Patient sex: F
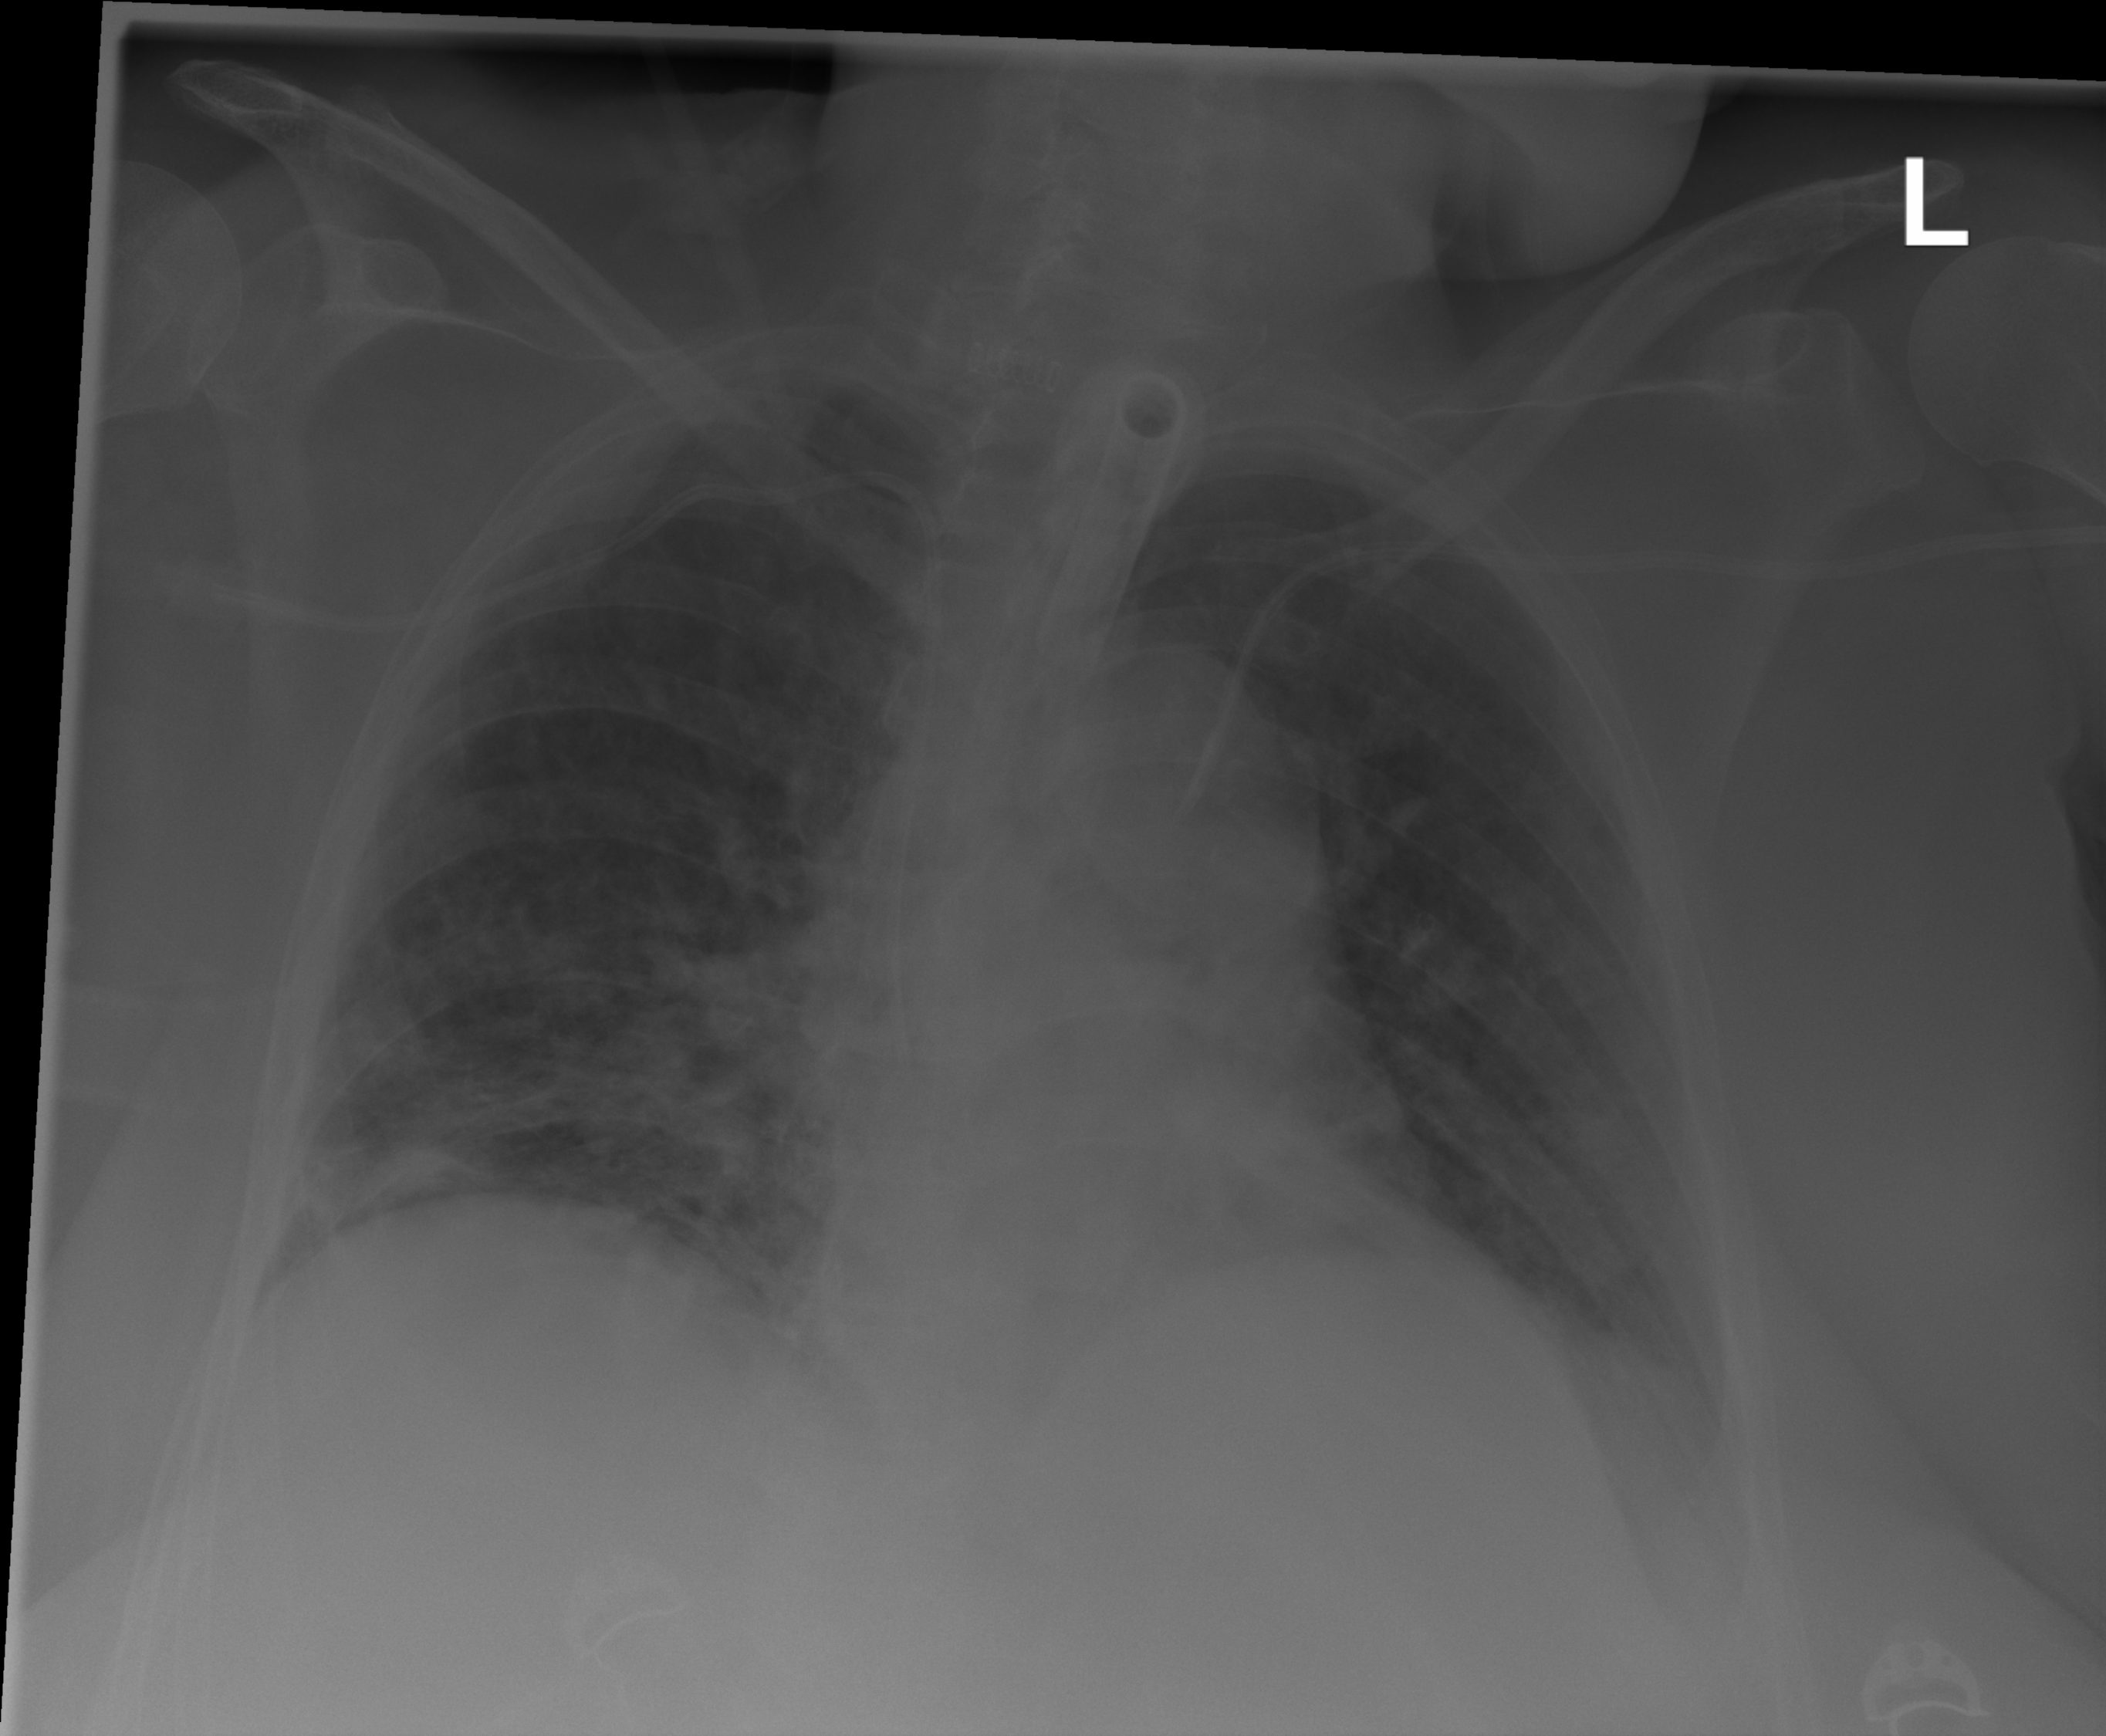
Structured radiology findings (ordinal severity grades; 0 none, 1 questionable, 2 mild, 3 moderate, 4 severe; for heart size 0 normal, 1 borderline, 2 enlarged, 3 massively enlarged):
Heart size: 0
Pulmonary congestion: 2
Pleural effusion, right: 0
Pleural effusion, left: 0
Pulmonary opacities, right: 2
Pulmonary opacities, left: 1
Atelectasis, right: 2
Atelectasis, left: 2